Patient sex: F
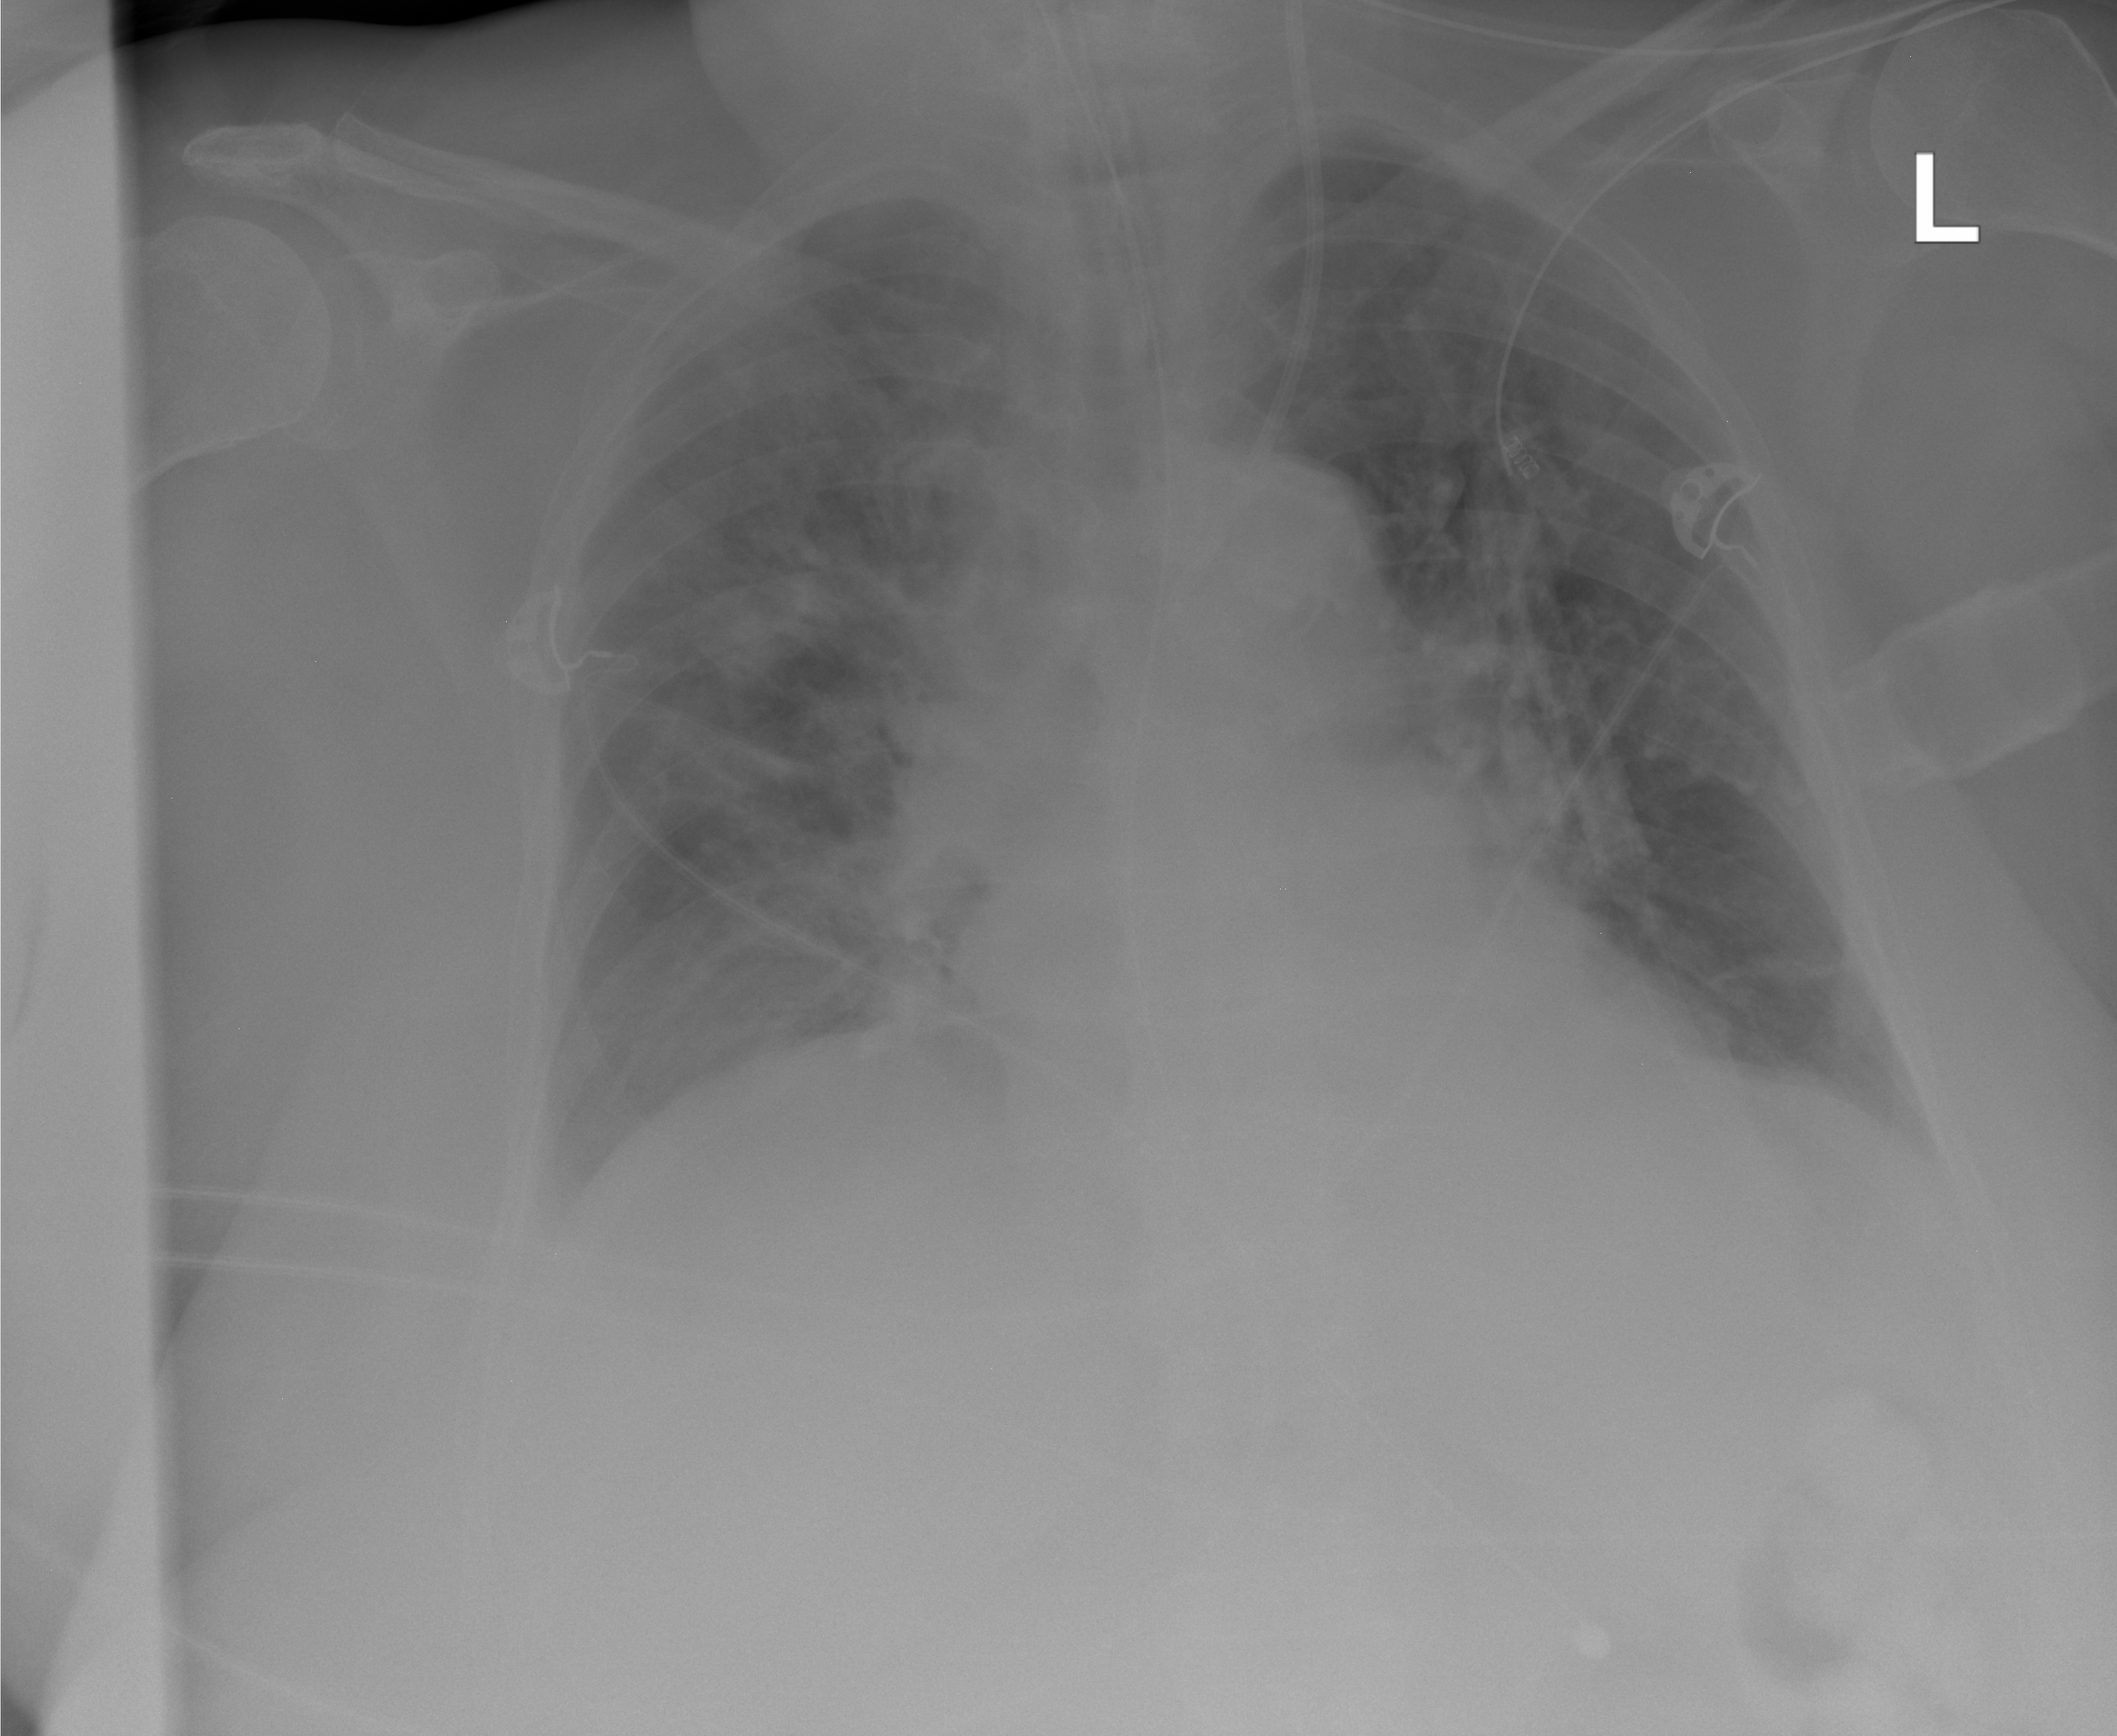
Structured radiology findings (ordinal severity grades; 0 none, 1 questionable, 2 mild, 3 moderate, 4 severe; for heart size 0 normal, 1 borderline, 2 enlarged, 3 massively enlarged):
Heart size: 0
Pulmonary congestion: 3
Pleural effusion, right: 1
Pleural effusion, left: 2
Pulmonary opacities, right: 2
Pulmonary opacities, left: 0
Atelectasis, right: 2
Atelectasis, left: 0